Question:
I want to make it so I can put a $ on the weight number and set it as the edge text. Can someone smart tell me the trick to do this? For example if the weight of an edge is 20, I want the edge text to be "$20"
Here is my code.
'''
import json
import networkx as nx
import matplotlib.pyplot as plt
import os
import random
from networkx import graphviz_layout
G=nx.Graph()
for fn in os.listdir(os.getcwd()):
with open(fn) as data_file:
data = json.load(data_file)
name=data["name"]
name=name.split(',')
name = name[1] + " " + name[0]
cycle=data["cycle"]
contributions=data["contributions"]
contributionListforIndustry=[]
colorList=[]
colorList.append((random.uniform(0,1),random.uniform(0,1),random.uniform(0,1)))
for contibution in contributions:
amount=contibution["amount"]
industryName=contibution["name"]
metric=contibution["metric"]
colorList.append((random.uniform(0,1),random.uniform(0,1),random.uniform(0,1)))
contributionListforIndustry.append((industryName,amount))
G.add_edge(name,industryName,weight=amount, metricval=metric)
position=nx.graphviz_layout(G,prog='twopi',args='')
nx.draw(G,position,with_labels=False,node_color=colorList )
for p in position: # raise text positions
t= list(position[p])
t[1]=t[1]+10
position[p]=tuple(t)
nx.draw_networkx_edge_labels(G,position)
nx.draw_networkx_labels(G, position)
plt.title("Break down for donations to " + name + " from agriculture industry for " + str(cycle) )
plt.show()
'''
Also if someone could tell me how I can make text appear to be in front of the plot, I.E the text is not being visually sliced by the edges, the edge text is on top of the edge if it should pass it. Lastly, for some reason the title of my plot isn't showing up. If someone knew a solution for that also it would be awesome. Thanks guys. Always a big help.
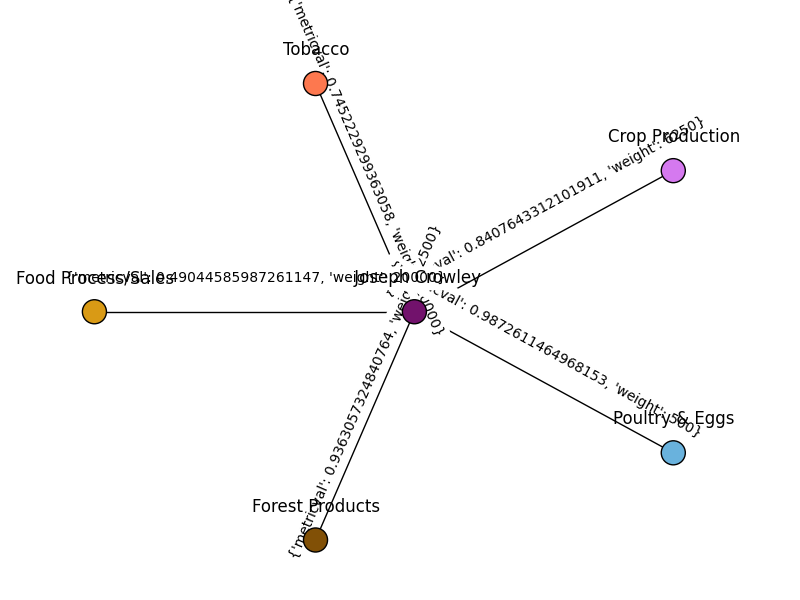
Answer: <URL> outlines that you have to use the 'edge_labels' argument to specify custom labels. By default it the string representation of the edge data is used. In the example below such a dictionary is created: It has the edge tuples as keys and the formatted strings as values.
To make the node labels stand out more you can add a bounding box to the corresponding text elements. You can do that after 'draw_networkx_labels' has created them:
'''
import matplotlib.pyplot as plt
import networkx as nx
# Define a graph
G = nx.Graph()
G.add_edges_from([(1,2,{'weight':10, 'val':0.1}),
(1,4,{'weight':30, 'val':0.3}),
(2,3,{'weight':50, 'val':0.5}),
(2,4,{'weight':60, 'val':0.6}),
(3,4,{'weight':80, 'val':0.8})])
# generate positions for the nodes
pos = nx.spring_layout(G, weight=None)
# create the dictionary with the formatted labels
edge_labels = {i[0:2]:'${}'.format(i[2]['weight']) for i in G.edges(data=True)}
# create some longer node labels
node_labels = {n:"this is node {}".format(n) for n in range(1,5)}
# draw the graph
nx.draw_networkx(G, pos=pos, with_labels=False)
# draw the custom node labels
shifted_pos = {k:[v[0],v[1]+.04] for k,v in pos.iteritems()}
node_label_handles = nx.draw_networkx_labels(G, pos=shifted_pos,
labels=node_labels)
# add a white bounding box behind the node labels
[label.set_bbox(dict(facecolor='white', edgecolor='none')) for label in
node_label_handles.values()]
# add the custom egde labels
nx.draw_networkx_edge_labels(G, pos=pos, edge_labels=edge_labels)
plt.show()
'''
### EDIT:
You can't really the axes as they are the container for the entire graph. So what people usually do is to make the spines invisible:
'''
# Axes settings (make the spines invisible, remove all ticks and set title)
ax = plt.gca()
[sp.set_visible(False) for sp in ax.spines.values()]
ax.set_xticks([])
ax.set_yticks([])
'''
Setting the title should be straightforward:
'''
ax.set_title('This is a nice figure')
# or
plt.title('This is a nice figure')
'''
Result: